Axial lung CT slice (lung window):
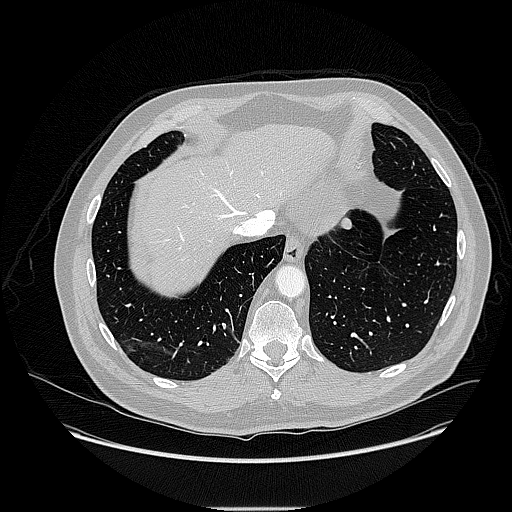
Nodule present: yes
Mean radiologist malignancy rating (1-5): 3.25